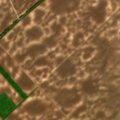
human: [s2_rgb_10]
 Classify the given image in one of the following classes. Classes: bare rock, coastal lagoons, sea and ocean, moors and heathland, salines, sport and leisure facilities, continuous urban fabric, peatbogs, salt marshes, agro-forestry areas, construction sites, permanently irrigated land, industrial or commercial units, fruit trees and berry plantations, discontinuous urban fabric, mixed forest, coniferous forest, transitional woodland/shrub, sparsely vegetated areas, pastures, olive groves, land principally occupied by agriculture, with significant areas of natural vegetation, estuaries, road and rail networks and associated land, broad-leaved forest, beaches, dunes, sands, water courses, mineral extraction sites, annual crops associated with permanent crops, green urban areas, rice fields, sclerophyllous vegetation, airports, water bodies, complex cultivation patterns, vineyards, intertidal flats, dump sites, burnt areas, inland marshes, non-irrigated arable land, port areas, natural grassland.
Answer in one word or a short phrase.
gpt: non-irrigated arable land